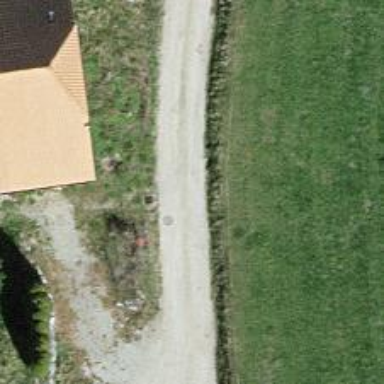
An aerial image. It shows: Unpaved track with grade2 quality type.